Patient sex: F
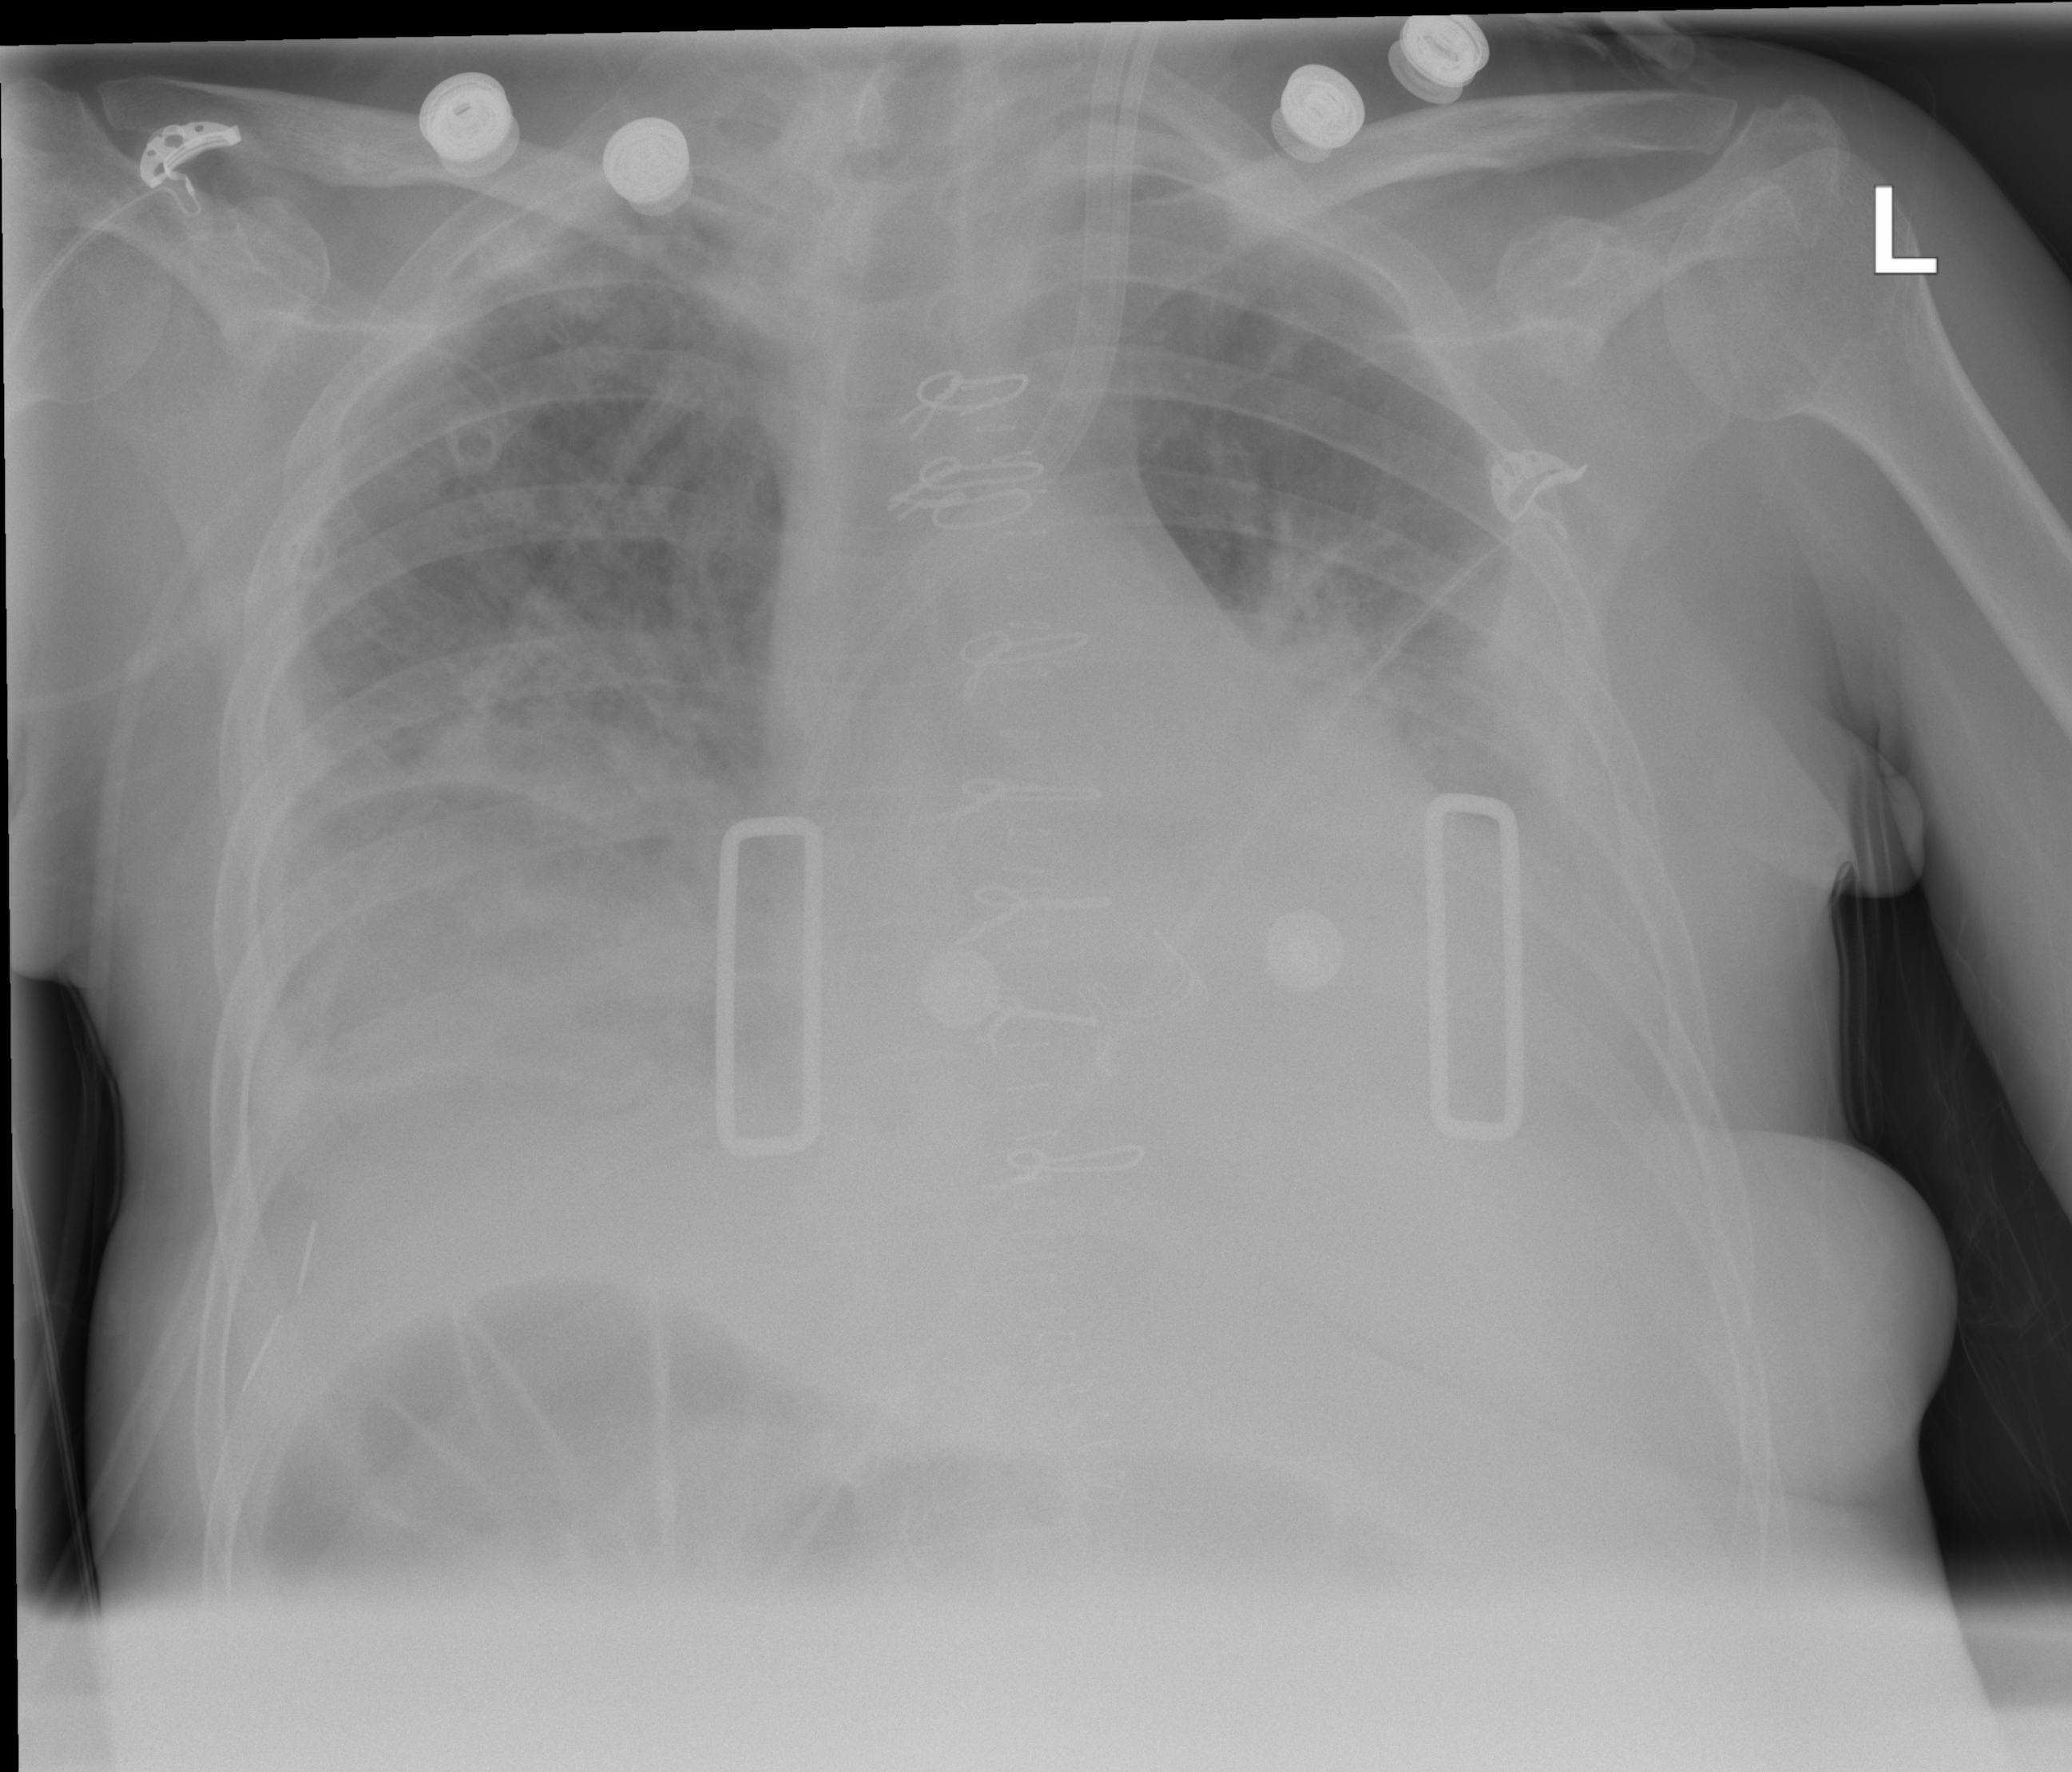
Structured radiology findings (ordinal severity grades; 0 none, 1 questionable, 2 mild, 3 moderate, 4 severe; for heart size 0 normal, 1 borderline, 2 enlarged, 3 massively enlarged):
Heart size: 2
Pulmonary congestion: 2
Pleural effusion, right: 2
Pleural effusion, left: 3
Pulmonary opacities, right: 2
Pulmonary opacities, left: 0
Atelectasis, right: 3
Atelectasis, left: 3